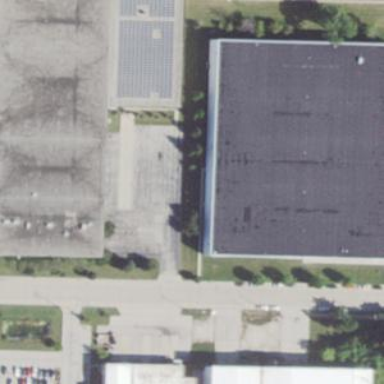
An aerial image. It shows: Industrial building.